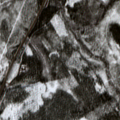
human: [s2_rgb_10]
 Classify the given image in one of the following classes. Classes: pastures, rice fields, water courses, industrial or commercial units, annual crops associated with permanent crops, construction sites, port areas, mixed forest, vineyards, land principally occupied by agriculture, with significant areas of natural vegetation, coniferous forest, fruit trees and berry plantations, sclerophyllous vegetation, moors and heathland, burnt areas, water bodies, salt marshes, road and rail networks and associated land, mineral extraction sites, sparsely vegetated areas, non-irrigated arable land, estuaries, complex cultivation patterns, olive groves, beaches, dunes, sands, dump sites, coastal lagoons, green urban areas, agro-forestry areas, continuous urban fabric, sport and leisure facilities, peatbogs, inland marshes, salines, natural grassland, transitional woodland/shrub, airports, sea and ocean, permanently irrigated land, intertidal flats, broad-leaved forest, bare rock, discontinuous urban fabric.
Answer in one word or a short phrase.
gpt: coniferous forest, mixed forest, peatbogs